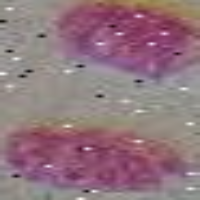
Label: telophase